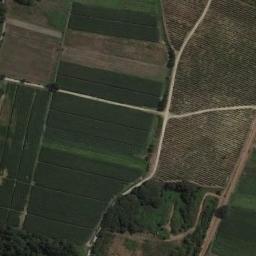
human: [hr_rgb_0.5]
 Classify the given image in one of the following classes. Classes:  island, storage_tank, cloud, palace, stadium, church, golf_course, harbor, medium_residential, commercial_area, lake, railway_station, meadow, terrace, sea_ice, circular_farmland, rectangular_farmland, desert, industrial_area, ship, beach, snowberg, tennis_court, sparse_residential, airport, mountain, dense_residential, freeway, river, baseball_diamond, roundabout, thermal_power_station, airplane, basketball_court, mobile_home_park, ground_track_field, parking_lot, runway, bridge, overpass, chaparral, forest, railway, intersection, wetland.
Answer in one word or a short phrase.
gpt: rectangular_farmland